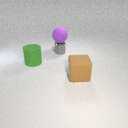
large green rubber cylinder behind large brown rubber cube